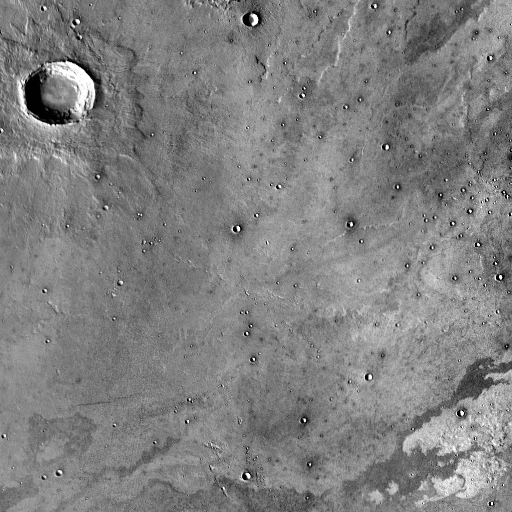
Crater classes present: Background, Other, Layered